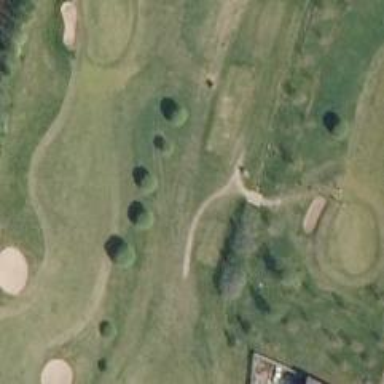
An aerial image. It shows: Path for both road and golf.